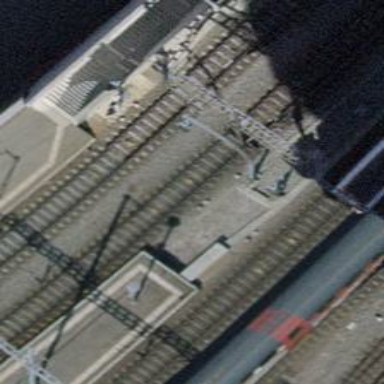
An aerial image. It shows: Railway signal.